Question: I have a problem with jQuery flot.
'''
[[1, 153], [2, 513], [3, 644]] ~~ [[1, 1553], [2, 1903], [3, 2680]]
'''
'''
$.ajax({
url: 'xxx.php',
success: function (data) {
var dataArray = data.split('~~'),
dataArray1 = dataArray[0],
dataArray2 = dataArray[1],
plot = $.plot($('#xxx'), [{
data: dataArray1,
color: colours[0]
},
{
data: dataArray2,
color: colours[1],
points: {
show: true,
}
},
], {
series: {
bars: {
show: true,
barWidth: .6,
align: 'center'
}
},
grid: {
show: true,
hoverable: true,
clickable: true,
autoHighlight: true,
borderWidth: true,
borderColor: 'rgba(255, 255, 255, 0)'
},
xaxis: {
show: false
}
});
}
});
'''
Taking the data in this way, I'm trying to use jQuery Flot but does not work...
Whereas, I can by separating data:
'''
[[1, 153], [2, 513], [3, 644]]
'''
'''
[[1, 1553], [2, 1903], [3, 2680]]
'''

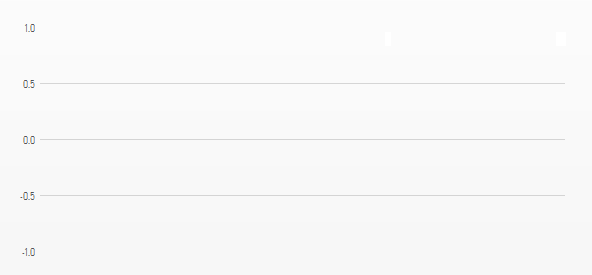
Answer: You have recieved a string that was not qualified as JSON data. Then you've splitted it on two strings, that are still not JSON. Then you trying to instantiate 'plot' object with 'data: your_string_value'. Here 'plot' waiting of an object, not string.
Try to define 'data' of your 'plot' this way: 'data:$.parseJSON( dataArray1 )'